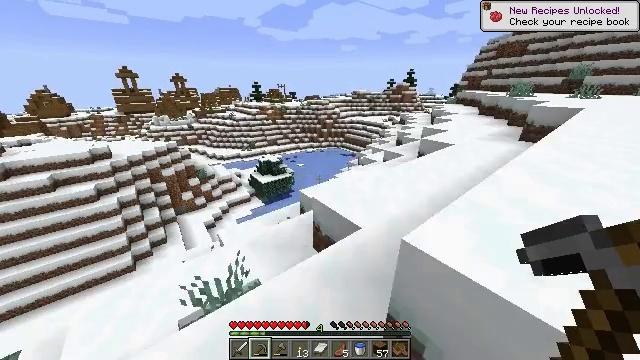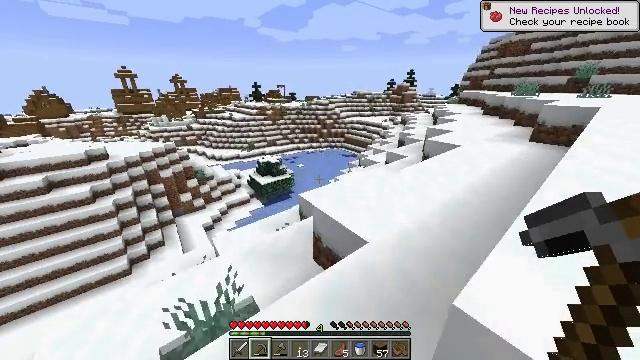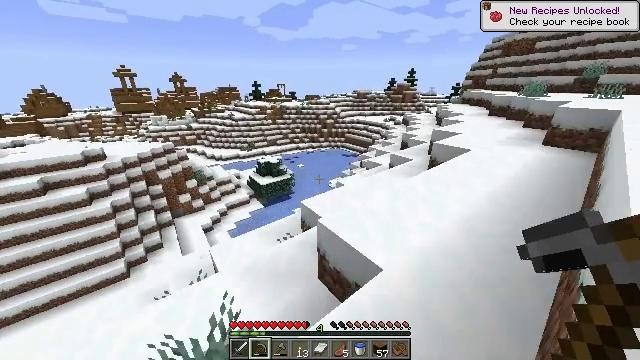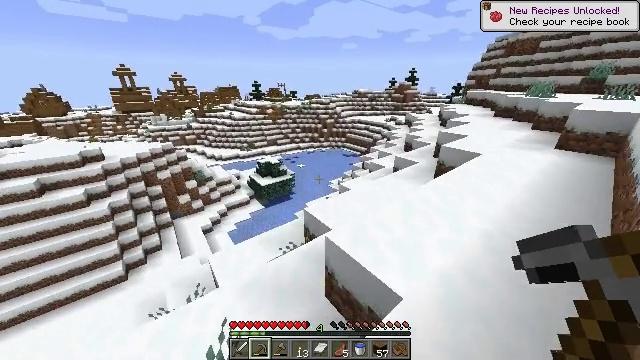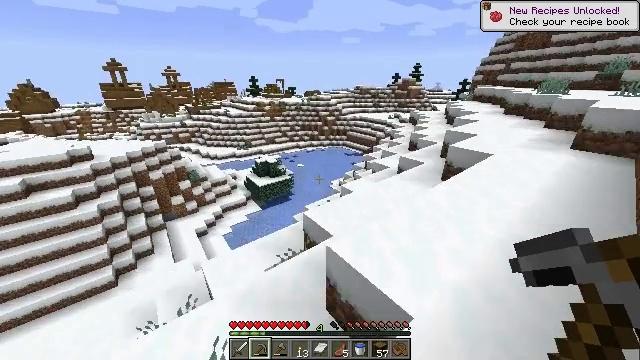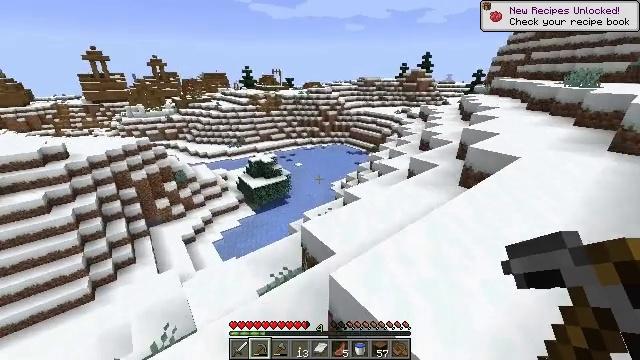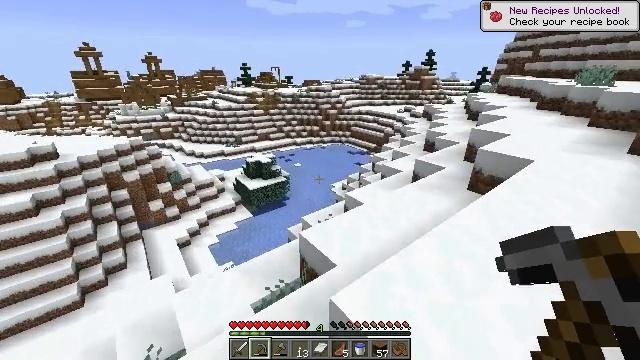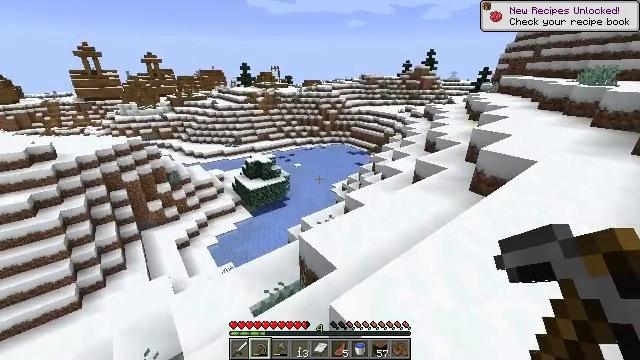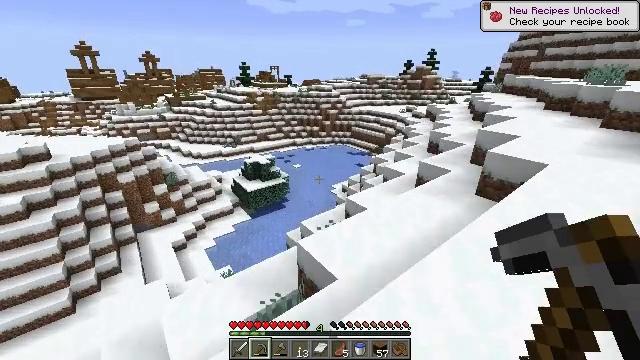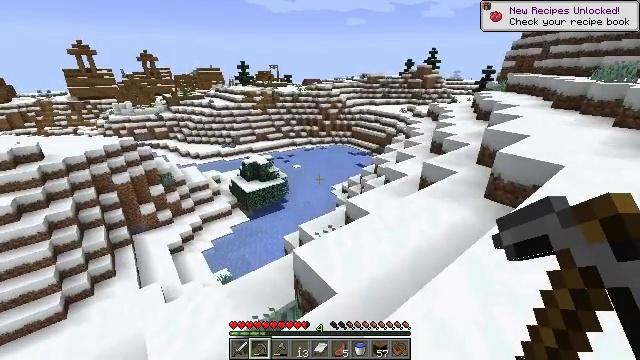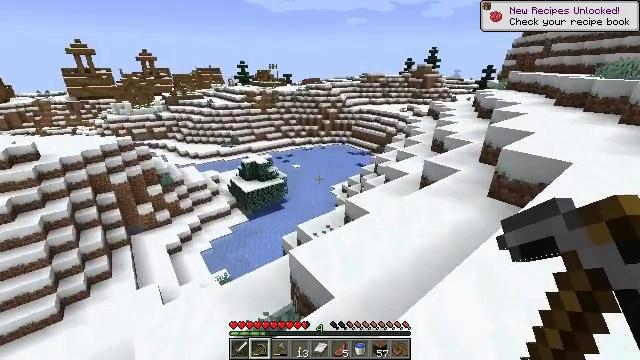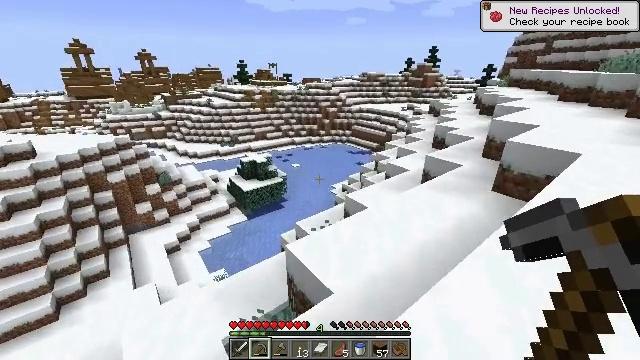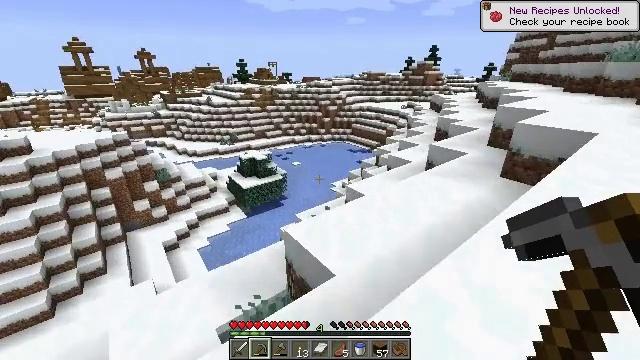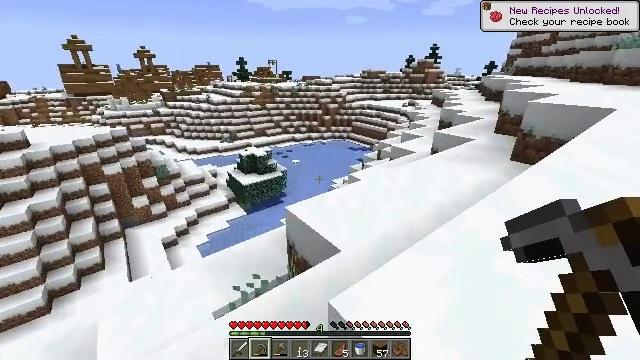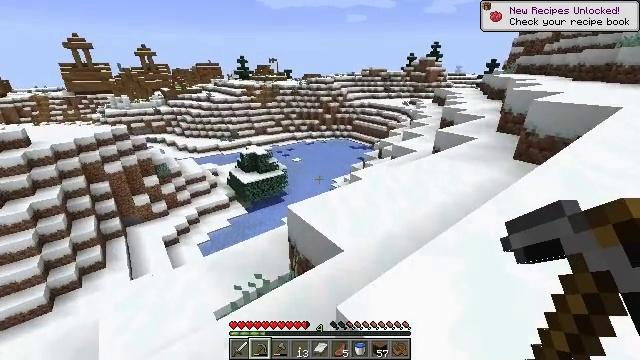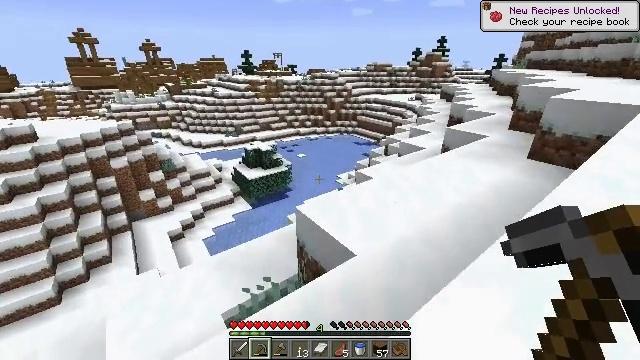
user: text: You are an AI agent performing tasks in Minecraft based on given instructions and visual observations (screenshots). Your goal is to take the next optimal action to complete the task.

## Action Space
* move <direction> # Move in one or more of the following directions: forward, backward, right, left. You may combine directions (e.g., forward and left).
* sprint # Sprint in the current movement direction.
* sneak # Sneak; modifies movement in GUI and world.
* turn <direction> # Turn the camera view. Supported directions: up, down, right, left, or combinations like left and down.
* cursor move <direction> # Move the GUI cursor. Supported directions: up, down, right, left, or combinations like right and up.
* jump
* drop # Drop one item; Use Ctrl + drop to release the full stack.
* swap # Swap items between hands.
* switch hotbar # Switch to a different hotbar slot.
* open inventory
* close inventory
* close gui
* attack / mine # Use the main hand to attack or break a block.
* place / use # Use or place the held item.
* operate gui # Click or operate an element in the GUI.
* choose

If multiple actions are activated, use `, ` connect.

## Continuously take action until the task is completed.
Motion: motion action
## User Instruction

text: Retrieve the lantern for relighting.
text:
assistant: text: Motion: move forward
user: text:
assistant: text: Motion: move forward
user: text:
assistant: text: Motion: move forward
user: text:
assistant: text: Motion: move forward
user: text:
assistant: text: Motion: move forward
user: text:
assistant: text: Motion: move forward
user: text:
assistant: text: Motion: move forward
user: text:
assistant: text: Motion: move forward
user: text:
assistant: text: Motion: move forward and move right
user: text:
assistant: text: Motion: move forward and move right
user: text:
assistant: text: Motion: move forward and move right
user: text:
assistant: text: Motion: move forward and move right
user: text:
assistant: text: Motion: move forward and move right
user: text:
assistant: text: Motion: move forward and move right
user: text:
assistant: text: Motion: move forward
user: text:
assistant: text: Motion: move forward, turn left and down
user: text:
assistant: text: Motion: move forward, turn left and down
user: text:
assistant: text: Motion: move forward, turn left and down
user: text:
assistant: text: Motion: move forward, turn left and down
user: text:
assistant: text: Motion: move forward and move left, turn left and down
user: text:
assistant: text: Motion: move forward and move left, turn left and down
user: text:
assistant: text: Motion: move forward and move left, turn left and down
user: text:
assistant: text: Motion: move forward and move left, turn left and down
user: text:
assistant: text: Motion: move forward and move left, turn left and down
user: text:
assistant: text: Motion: move forward and move left, turn left and down
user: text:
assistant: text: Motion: move forward and move left, turn left and down
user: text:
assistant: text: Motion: move forward and move left, turn left and down
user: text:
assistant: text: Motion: move forward, turn left and down
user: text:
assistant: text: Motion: move forward, turn left and down
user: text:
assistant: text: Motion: move forward and move left, turn left and down